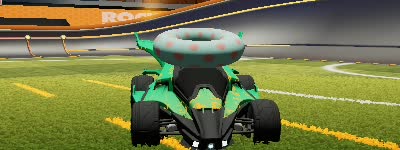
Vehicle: aftershock